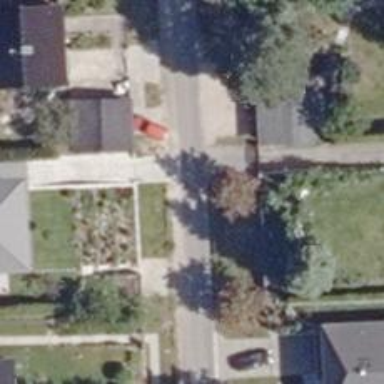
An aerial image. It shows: Residential road with asphalt surface and no sidewalks.